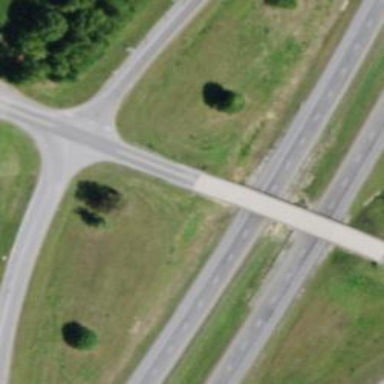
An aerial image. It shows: Viaduct on secondary road.